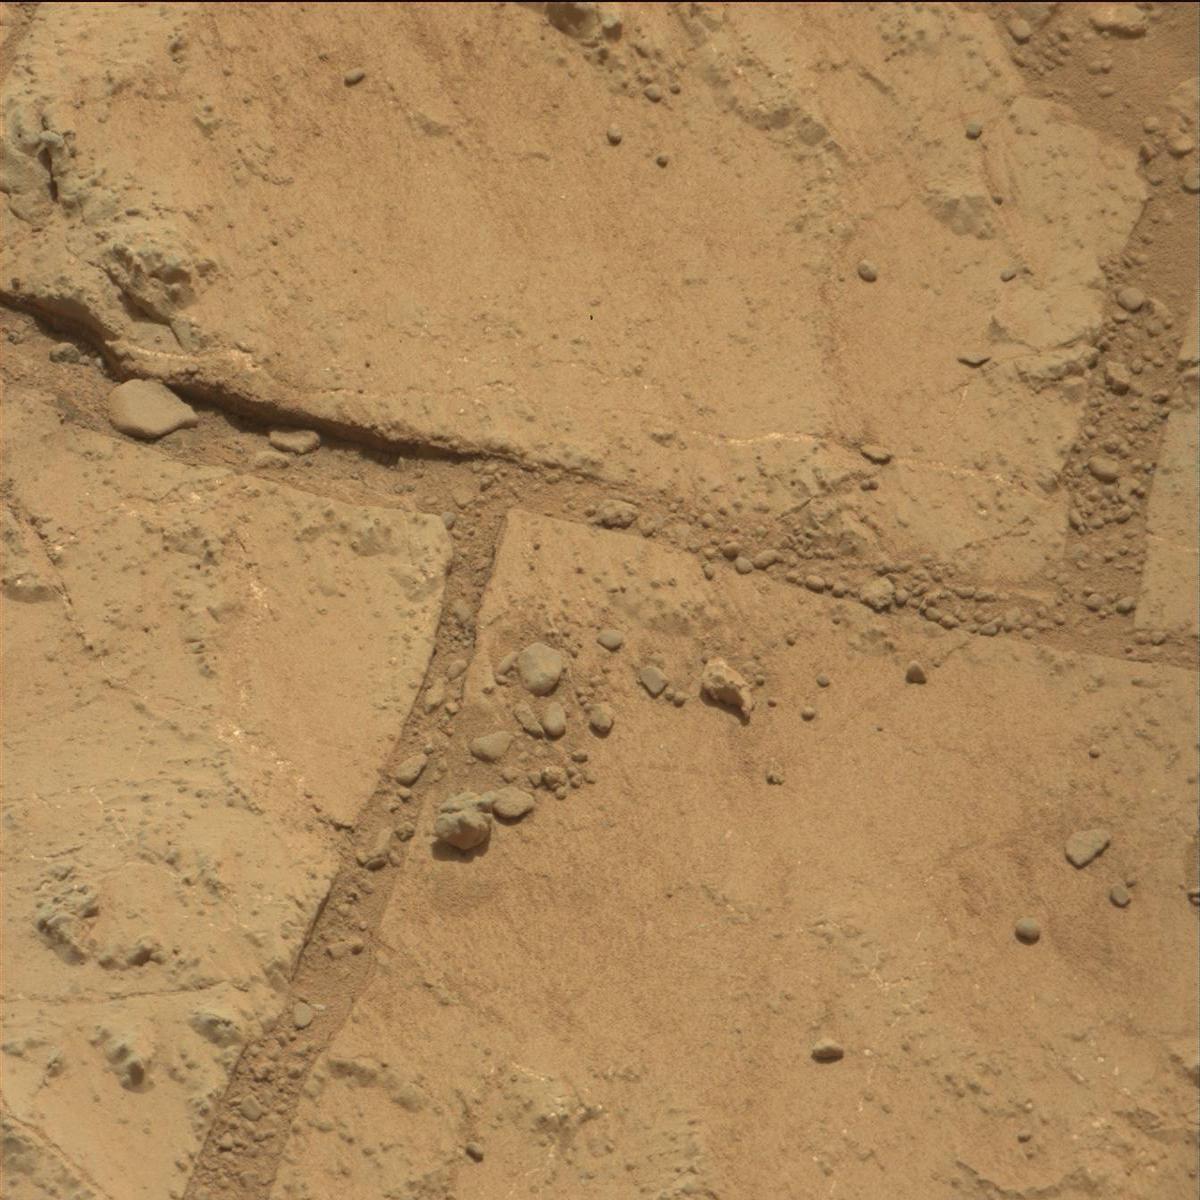
Terrain classes present: Bedrock, Rock, Sand / Soil